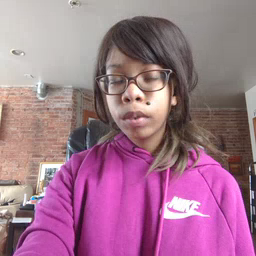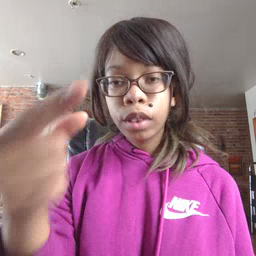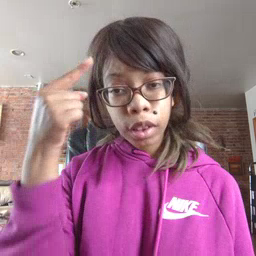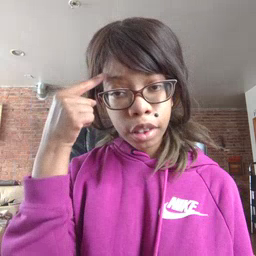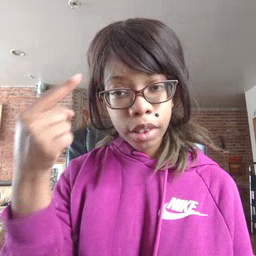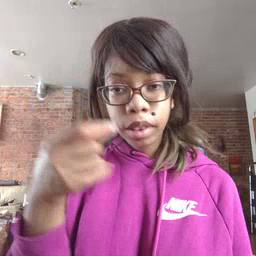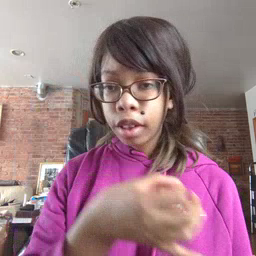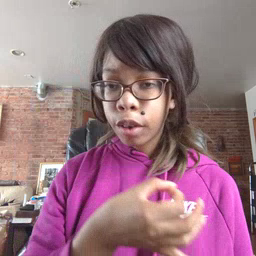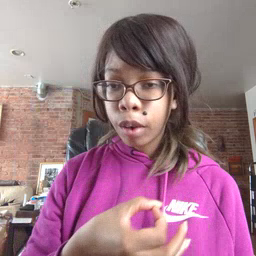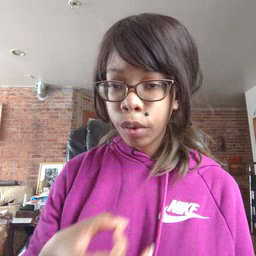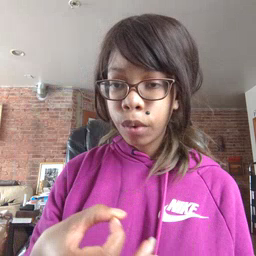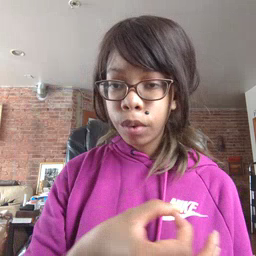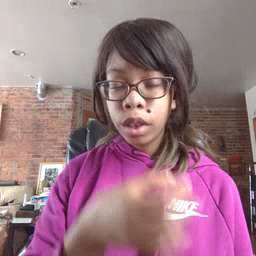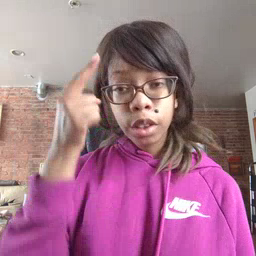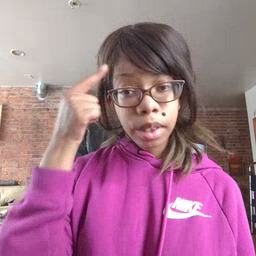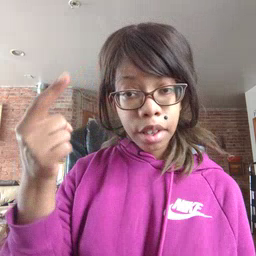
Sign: penny